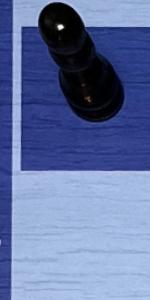
Label: Empty